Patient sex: M
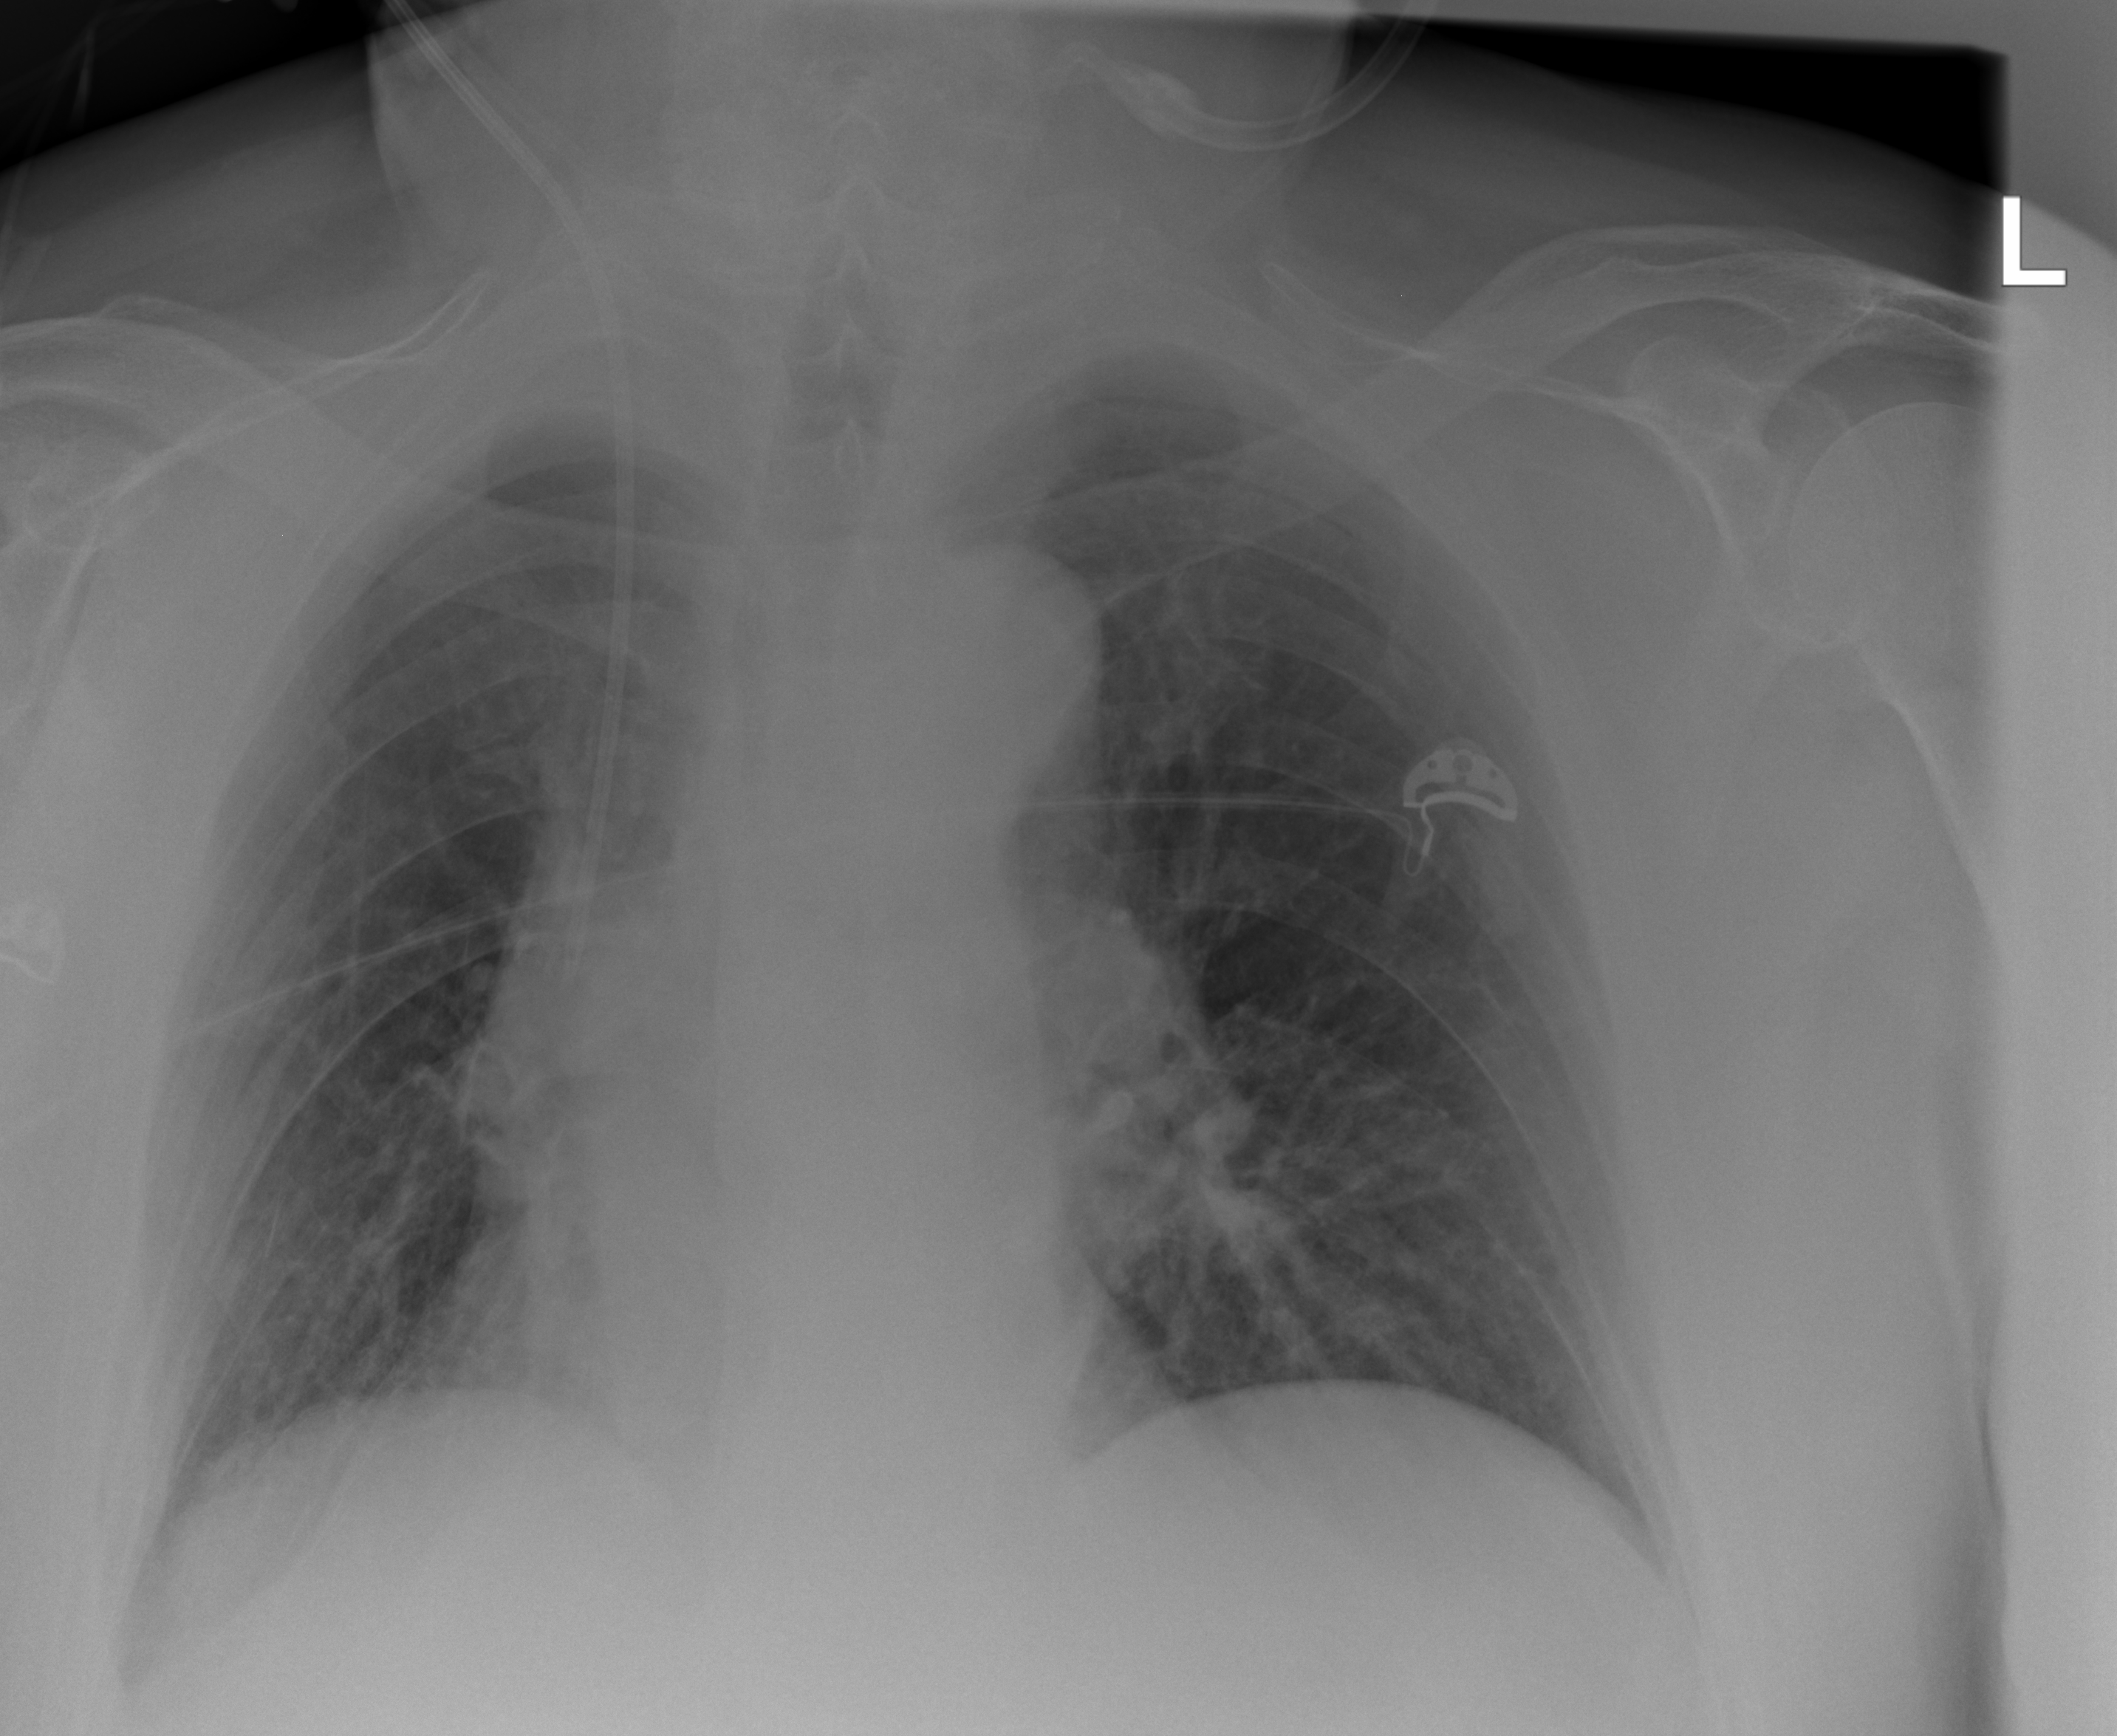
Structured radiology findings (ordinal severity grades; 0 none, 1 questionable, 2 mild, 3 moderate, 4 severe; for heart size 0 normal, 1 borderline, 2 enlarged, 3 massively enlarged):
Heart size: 1
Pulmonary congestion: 2
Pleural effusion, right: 0
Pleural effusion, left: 0
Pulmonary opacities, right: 2
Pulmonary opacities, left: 2
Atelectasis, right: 2
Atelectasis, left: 1